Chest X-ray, AP view. Patient: 32 years old, sex M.
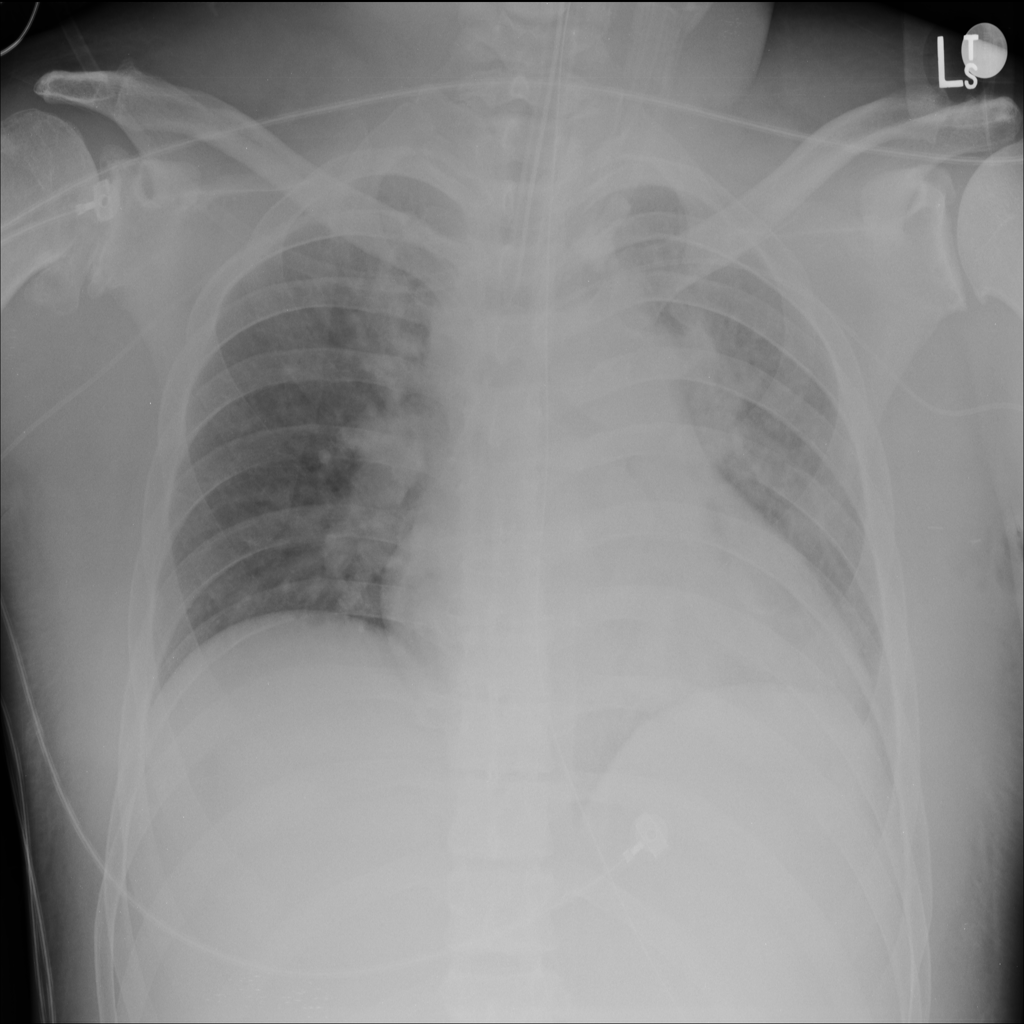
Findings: No Finding